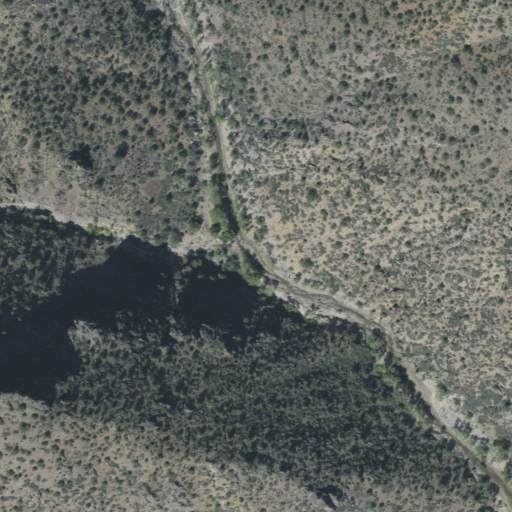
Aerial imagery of valley in Utah named Docs Pass Canyon containing evergreen forest and shrub